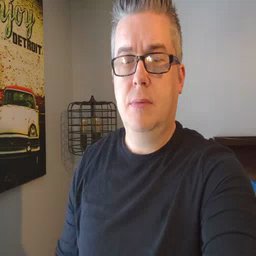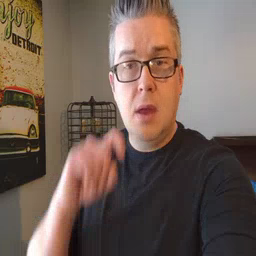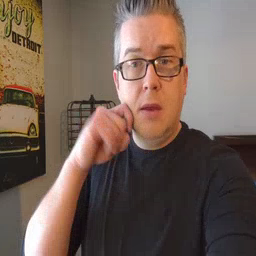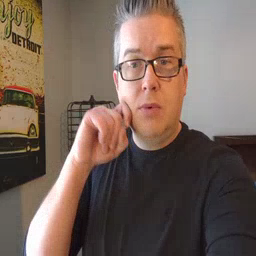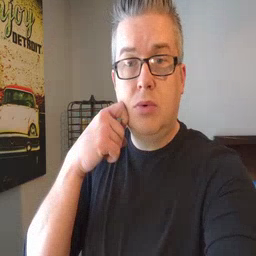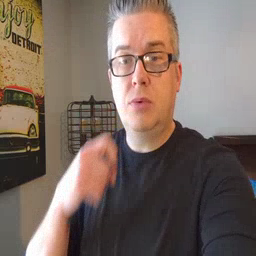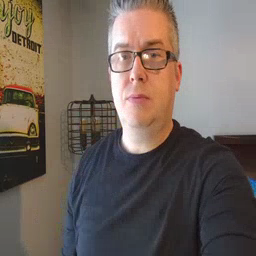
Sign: apple